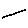
Label: line